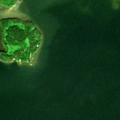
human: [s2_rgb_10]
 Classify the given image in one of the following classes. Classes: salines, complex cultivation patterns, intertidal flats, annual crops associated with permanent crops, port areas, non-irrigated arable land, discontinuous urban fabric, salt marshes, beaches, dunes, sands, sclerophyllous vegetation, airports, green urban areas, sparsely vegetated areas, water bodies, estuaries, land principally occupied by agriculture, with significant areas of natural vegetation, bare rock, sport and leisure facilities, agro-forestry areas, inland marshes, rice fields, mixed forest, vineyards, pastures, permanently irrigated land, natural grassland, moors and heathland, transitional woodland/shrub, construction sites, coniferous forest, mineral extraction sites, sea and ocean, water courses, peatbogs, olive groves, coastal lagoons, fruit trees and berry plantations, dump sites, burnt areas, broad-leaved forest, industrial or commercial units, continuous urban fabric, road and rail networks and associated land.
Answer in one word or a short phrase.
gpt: land principally occupied by agriculture, with significant areas of natural vegetation, mixed forest, water bodies